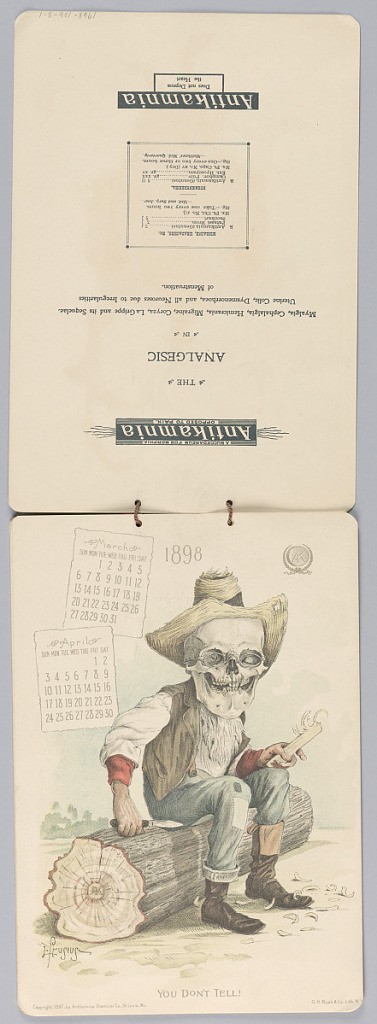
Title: The Antikamnia Calendar, March and April, 1898: You Don't Tell!
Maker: Louis Crusius, American, 1862 - 1898
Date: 1897
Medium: Chromolithograph on paper with string binding
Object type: Calendar
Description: March and April, 1898.